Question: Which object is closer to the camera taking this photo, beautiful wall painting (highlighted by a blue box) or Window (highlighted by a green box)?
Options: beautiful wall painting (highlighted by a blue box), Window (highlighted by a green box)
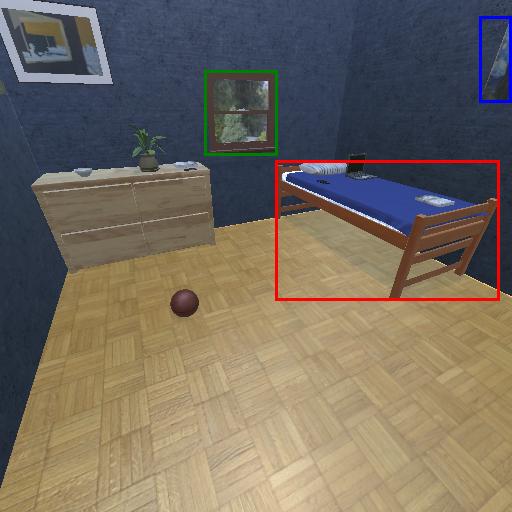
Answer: beautiful wall painting (highlighted by a blue box)